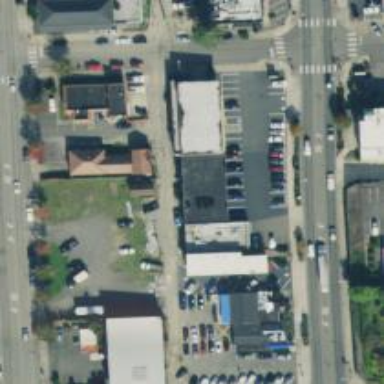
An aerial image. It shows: Convenience shop.